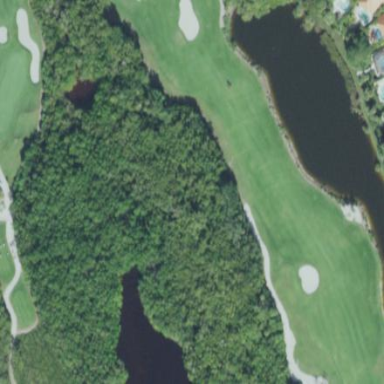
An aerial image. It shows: Area of rough grass used for golf.